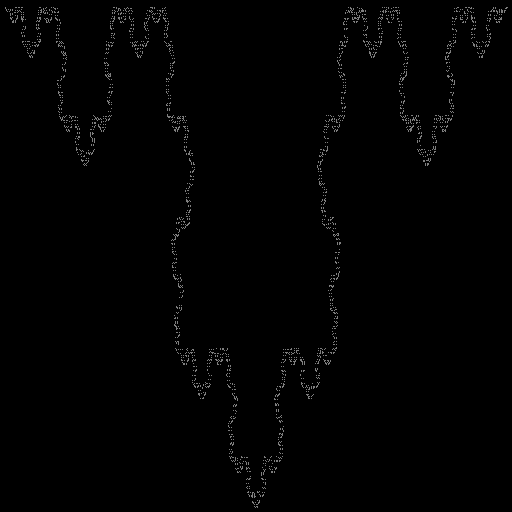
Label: koch_curve